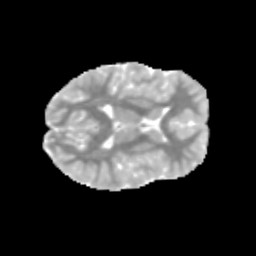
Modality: MD
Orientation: axial
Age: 11
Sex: male
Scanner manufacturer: siemens
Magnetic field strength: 3 T
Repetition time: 3.8 s
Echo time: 0.07 s